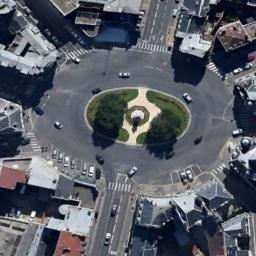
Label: roundabout